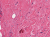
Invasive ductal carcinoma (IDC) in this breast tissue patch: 0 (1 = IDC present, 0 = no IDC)